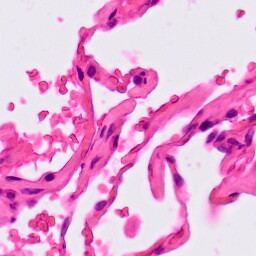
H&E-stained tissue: Lung